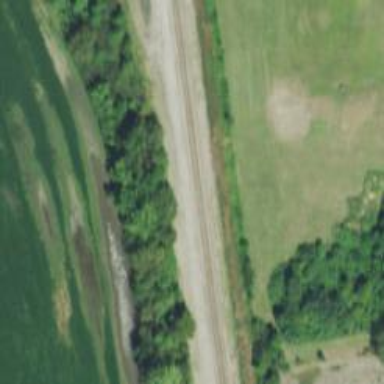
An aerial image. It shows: Abandoned railway.